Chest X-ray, PA view. Patient: 58 years old, sex F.
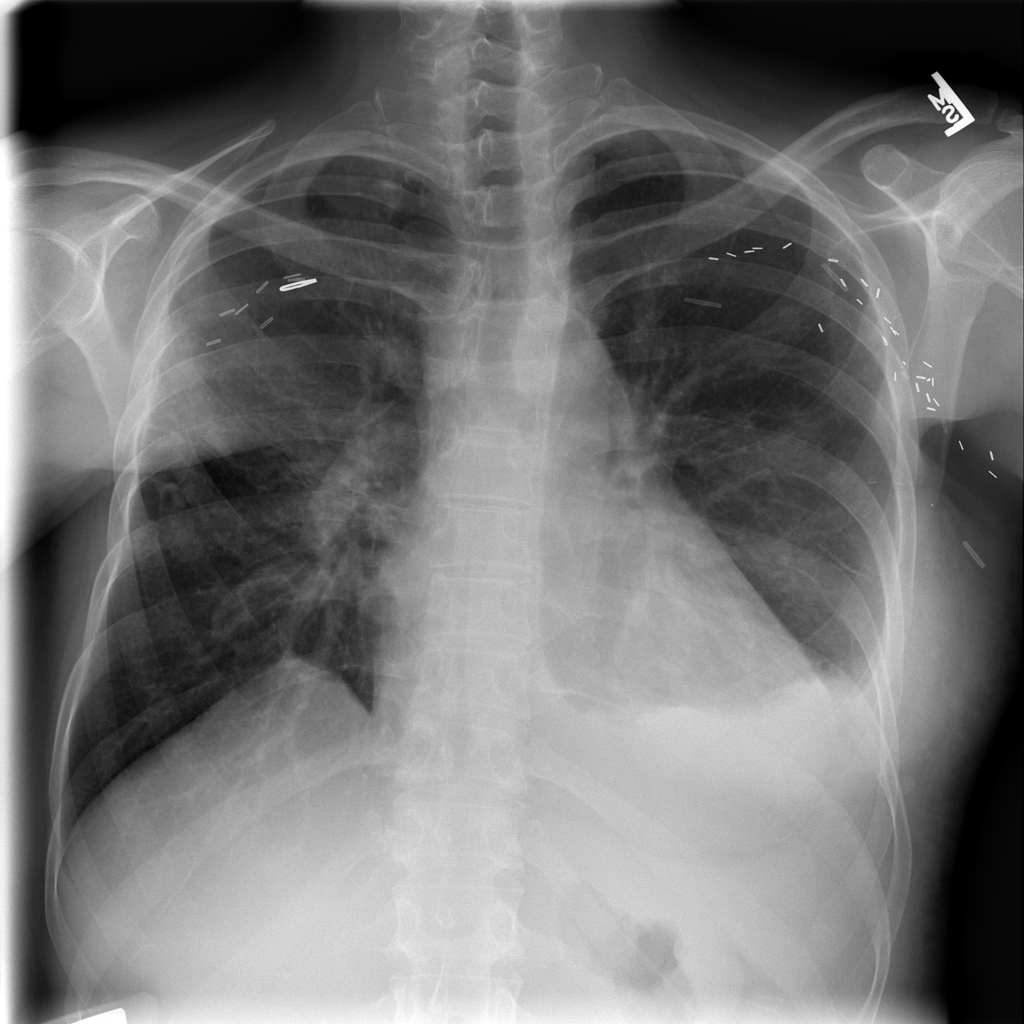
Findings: Effusion, Emphysema